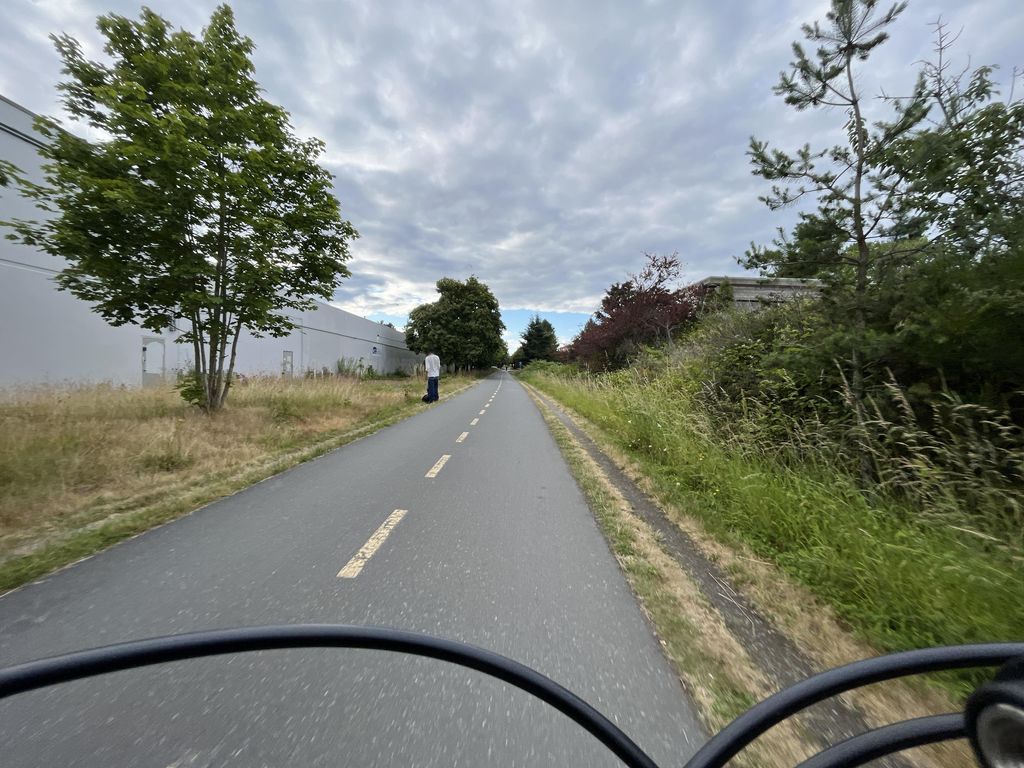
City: victoria